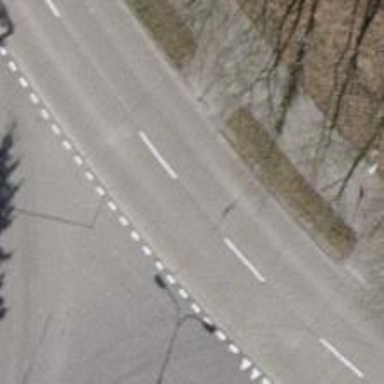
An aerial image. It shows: Unmarked asphalt crossing on cycleway road.